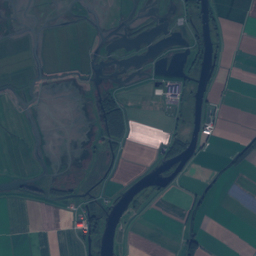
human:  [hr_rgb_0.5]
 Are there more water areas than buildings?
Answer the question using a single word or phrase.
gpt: yes

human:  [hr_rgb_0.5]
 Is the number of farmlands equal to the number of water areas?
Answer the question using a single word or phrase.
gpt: no

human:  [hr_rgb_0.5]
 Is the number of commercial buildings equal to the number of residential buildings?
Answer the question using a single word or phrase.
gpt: no

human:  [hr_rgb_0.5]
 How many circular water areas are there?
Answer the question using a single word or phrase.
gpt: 0

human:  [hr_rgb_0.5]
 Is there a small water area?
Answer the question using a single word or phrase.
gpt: yes

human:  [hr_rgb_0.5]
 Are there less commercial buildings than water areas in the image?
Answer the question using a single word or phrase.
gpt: yes

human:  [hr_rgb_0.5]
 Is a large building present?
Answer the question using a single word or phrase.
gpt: yes

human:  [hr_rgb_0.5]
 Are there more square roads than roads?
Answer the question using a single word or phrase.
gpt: no

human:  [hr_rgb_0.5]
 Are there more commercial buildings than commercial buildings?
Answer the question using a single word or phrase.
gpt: no

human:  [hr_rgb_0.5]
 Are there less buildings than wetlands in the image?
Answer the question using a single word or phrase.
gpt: no

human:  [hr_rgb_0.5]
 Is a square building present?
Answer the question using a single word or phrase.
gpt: no

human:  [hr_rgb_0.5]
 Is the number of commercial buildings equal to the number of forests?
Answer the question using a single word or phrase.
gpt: no

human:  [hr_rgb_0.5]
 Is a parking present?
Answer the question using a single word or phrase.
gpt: yes

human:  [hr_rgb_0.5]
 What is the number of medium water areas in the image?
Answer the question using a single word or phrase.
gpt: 13

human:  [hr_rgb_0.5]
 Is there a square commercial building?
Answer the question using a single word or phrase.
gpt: no

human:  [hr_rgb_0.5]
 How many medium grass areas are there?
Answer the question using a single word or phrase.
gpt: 8

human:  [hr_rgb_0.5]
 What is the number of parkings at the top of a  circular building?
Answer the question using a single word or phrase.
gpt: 0

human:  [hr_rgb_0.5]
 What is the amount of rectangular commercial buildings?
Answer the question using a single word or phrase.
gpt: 0

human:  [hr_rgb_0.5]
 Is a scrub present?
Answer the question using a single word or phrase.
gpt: yes

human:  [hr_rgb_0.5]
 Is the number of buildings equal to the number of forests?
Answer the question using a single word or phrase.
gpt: no

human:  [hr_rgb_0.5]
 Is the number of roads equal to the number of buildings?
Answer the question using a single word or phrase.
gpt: no

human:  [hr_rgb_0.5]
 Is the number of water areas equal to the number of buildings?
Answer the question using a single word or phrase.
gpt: no

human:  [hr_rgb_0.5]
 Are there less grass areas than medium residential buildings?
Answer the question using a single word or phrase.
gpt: no

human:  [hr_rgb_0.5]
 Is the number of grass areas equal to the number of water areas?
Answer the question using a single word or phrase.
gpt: no

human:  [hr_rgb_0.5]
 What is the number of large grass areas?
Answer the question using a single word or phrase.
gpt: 45

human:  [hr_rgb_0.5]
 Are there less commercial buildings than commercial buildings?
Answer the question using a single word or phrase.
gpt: no

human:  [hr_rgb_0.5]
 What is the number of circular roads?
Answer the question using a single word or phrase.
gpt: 0

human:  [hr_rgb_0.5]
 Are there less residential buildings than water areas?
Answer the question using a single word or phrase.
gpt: yes

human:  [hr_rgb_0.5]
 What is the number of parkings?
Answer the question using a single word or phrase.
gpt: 2

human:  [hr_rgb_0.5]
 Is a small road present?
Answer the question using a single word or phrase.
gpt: yes

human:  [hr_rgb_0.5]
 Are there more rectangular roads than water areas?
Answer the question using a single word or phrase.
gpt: no

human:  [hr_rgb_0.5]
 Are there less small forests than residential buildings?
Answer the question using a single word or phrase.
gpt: yes

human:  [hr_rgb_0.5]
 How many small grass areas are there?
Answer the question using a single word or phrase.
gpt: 3

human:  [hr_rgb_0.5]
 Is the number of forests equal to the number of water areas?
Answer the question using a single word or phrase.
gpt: no

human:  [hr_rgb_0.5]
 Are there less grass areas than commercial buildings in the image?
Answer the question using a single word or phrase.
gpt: no

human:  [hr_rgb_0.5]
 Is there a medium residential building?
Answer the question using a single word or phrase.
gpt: yes